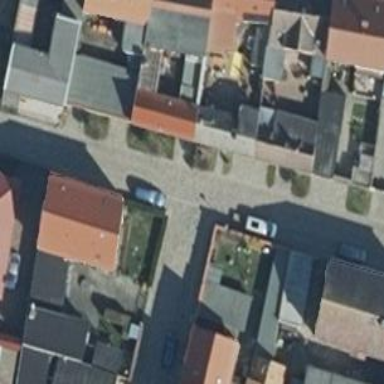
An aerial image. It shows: Residential road with sidewalk on the left side.